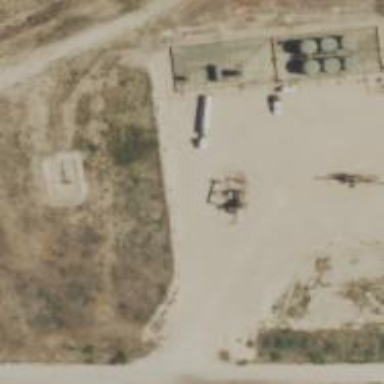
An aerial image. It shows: Petroleum well.